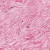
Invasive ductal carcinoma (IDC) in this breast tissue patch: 0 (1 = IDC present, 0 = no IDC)